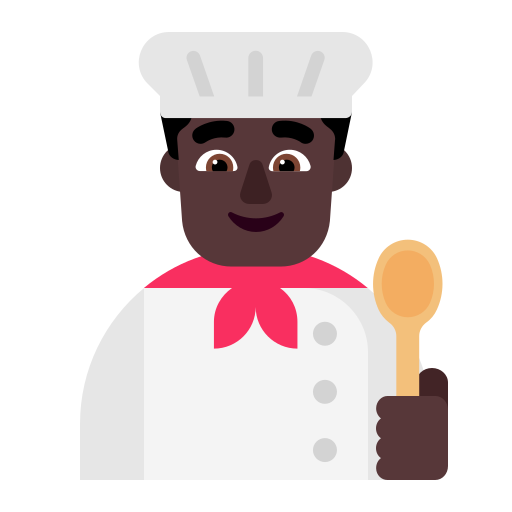
man cook flat dark